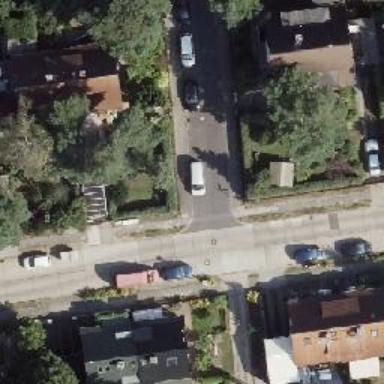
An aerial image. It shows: Residential road with concrete surface and parallel parking lanes on both sides.